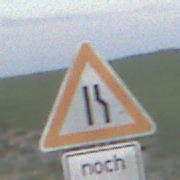
Verkehrszeichen: EinseitigVerengteFahrbahnRechts
Zusatzzeichen unten: LaengeEinerStrecke4
Umgebung: Outdoor, Nature
Tageszeit: SunriseSunset
Wetter: PartlyCloudy
Licht: Natural
Jahreszeit: NotSpecified
Kontrast: LowContrast